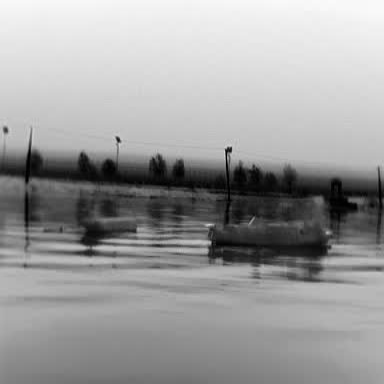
There is a container_ship in the infrared image.